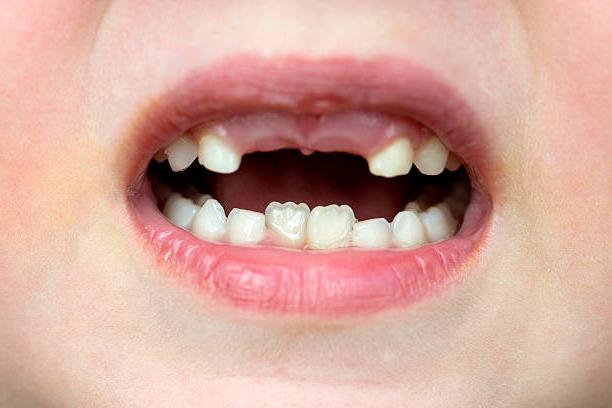
Condition: hypodontia